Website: apple
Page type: address-validator
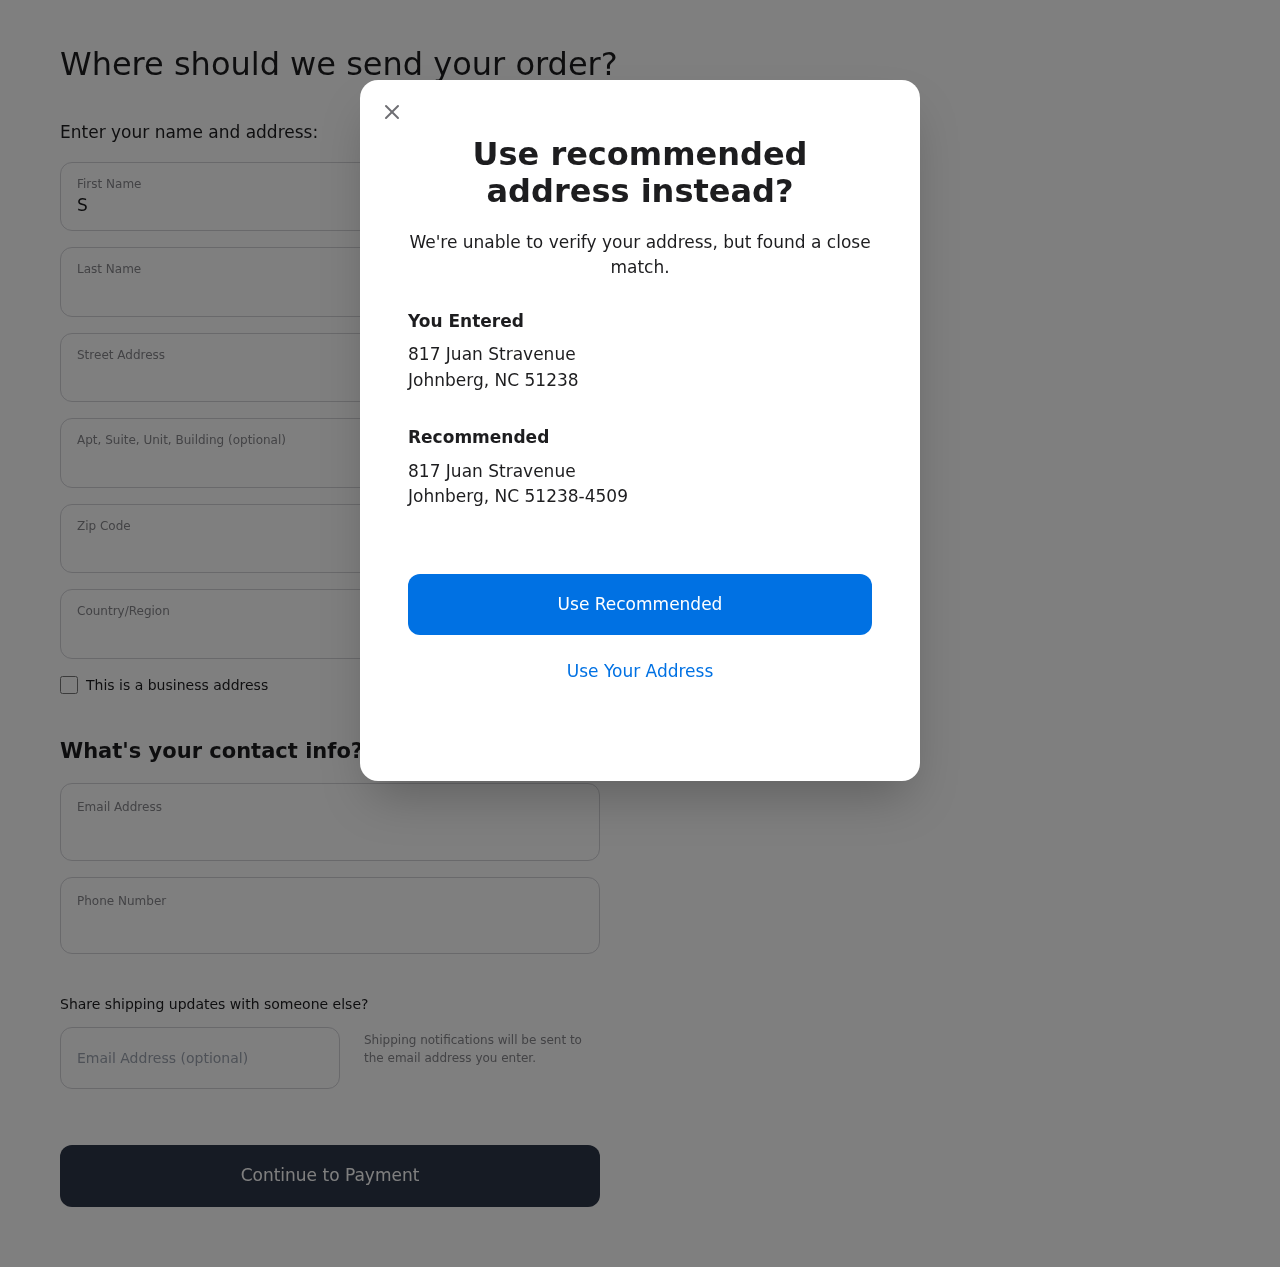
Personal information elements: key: PII_CITY
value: Johnberg
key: PII_COUNTRY
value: United States
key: PII_EMAIL
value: shannonbrooks@hotmail.com
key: PII_FIRSTNAME
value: Shannon
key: PII_GIFT_EMAIL
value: joshuaarmstrong@hotmail.com
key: PII_LASTNAME
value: Brooks
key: PII_PHONE
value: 9748205790
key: PII_POSTCODE
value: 51238
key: PII_POSTCODE_FULL
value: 51238-4509
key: PII_STATE_ABBR
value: NC
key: PII_STREET
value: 817 Juan Stravenue
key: PII_CITY2
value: Johnberg
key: PII_STATE_ABBR2
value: NC